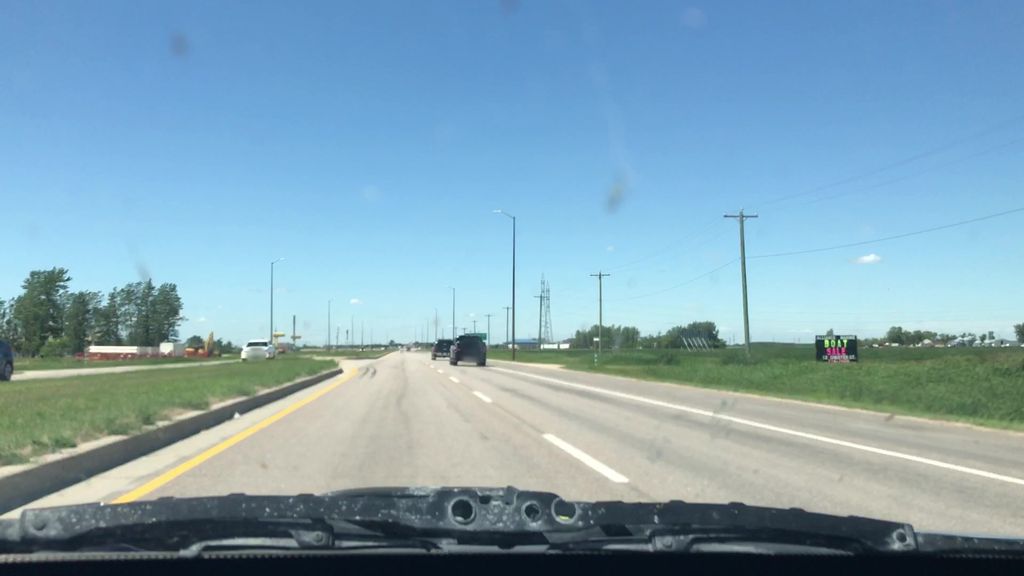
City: winnipeg